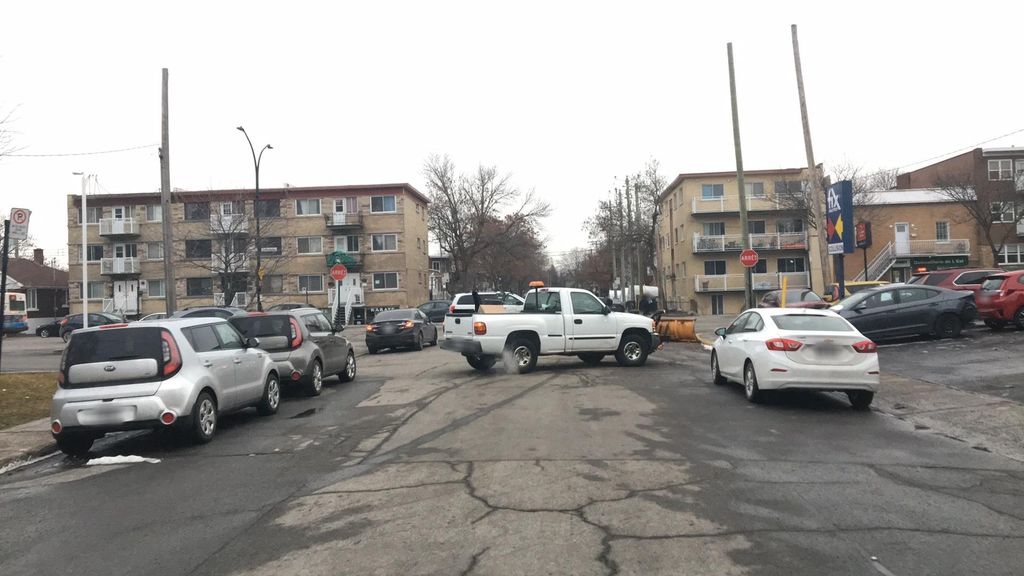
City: montreal